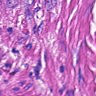
Metastatic tissue present: yes